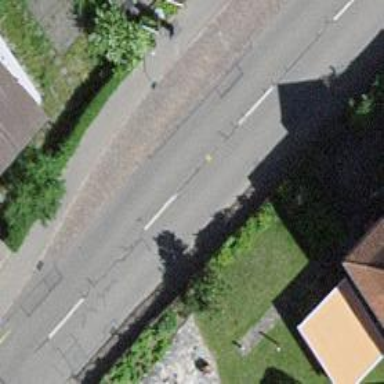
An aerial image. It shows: Bus stop with designated public transport stop position.